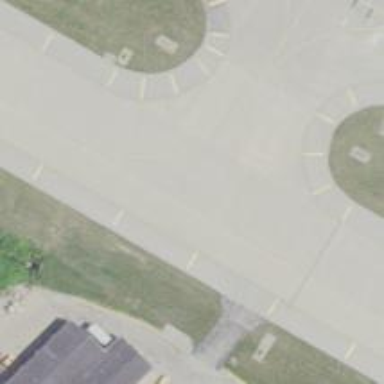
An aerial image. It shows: Image of taxiway at airport.